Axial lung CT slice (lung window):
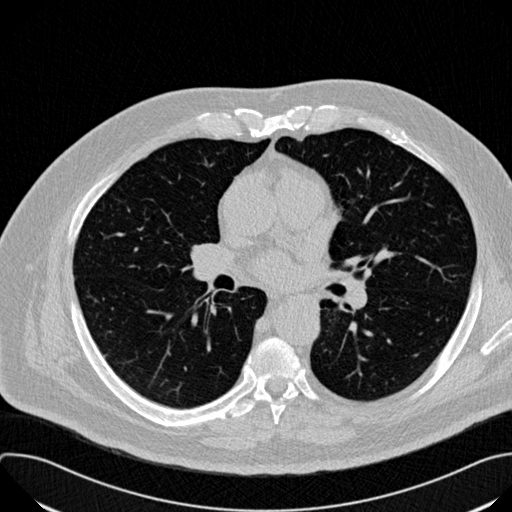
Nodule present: no